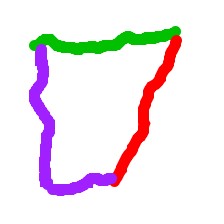
Shape: trapezoid